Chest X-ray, AP view. Patient: 69 years old, sex M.
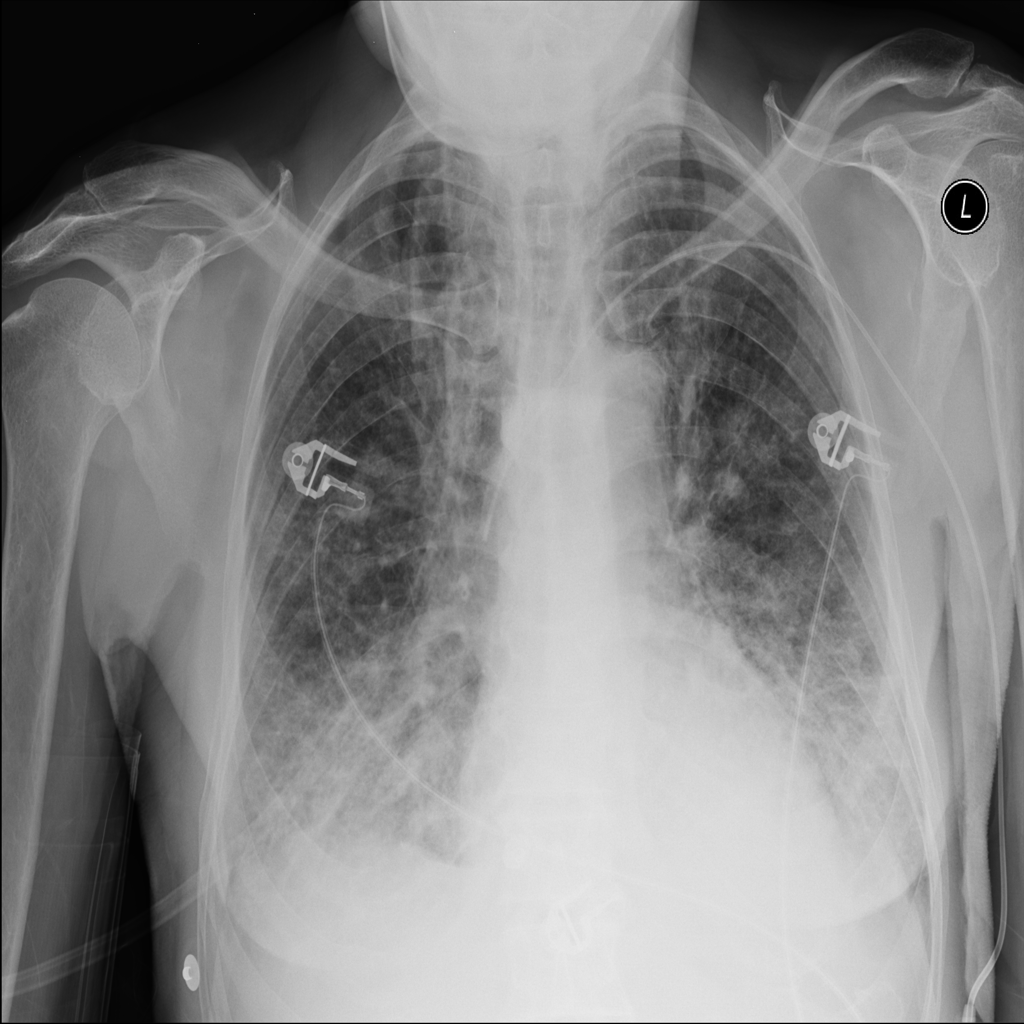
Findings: Atelectasis, Effusion, Infiltration